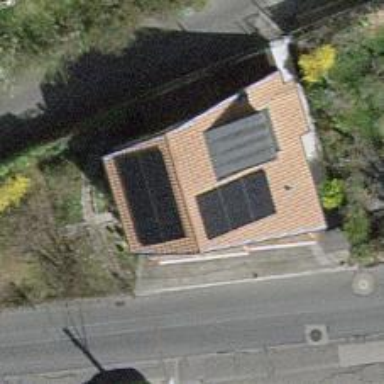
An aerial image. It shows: Solar photovoltaic panel generator.